Question: Hello Can i make like this image with recycle-view layout manger?
and this image show what i want to do thank in advance.

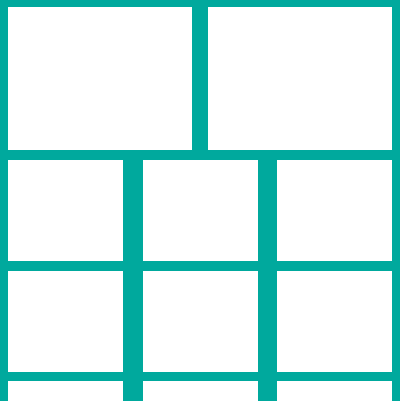
Answer: Use 'ReycyleView' using 'GridLayoutManager'
'''
manager.setSpanSizeLookup(new GridLayoutManager.SpanSizeLookup() {
@Override
public int getSpanSize(int position) {
if (position == 0) {
return 2; // Splitting into 2 columns
} else {
return 3; // Splitting into 3 columns
}
}
'''
});